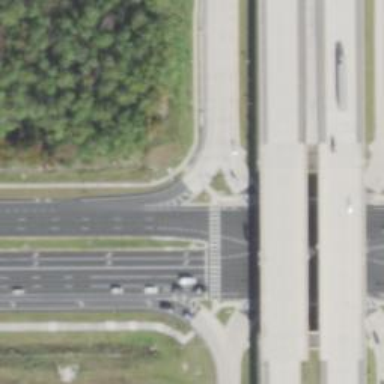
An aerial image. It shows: Trunk link highway with asphalt surface.